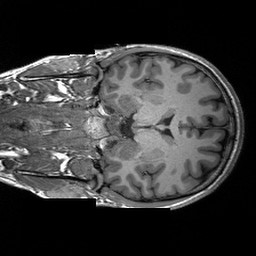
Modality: T1w
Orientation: coronal
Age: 31
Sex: male
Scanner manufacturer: siemens
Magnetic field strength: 3 T
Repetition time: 2.3 s
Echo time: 0.00233 s